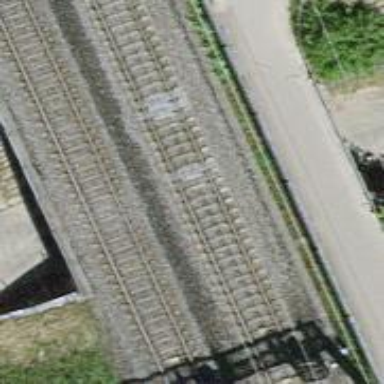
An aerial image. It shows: Single-track electrified railway with contact line.